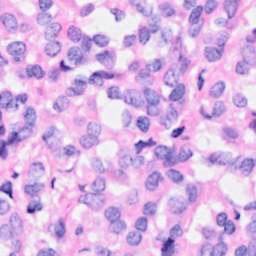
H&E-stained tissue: Breast